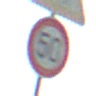
Verkehrszeichen: Geschwindigkeit50
Zusatzzeichen oben: ReiterRechts
Umgebung: Outdoor, Nature
Tageszeit: MorningAfternoon
Wetter: PartlyCloudy
Licht: Natural
Jahreszeit: NotSpecified
Kontrast: HighContrast